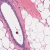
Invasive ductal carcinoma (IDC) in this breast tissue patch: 0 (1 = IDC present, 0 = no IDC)